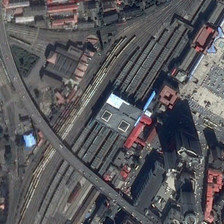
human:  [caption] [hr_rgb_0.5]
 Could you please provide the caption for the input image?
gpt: many gray and red buildings are in two sides of a railway station with a viaduct on it .

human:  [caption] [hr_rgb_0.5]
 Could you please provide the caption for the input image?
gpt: many gray and red buildings are in two sides of a railway station with a viaduct on it .

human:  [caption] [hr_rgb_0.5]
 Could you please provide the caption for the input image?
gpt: many gray and red buildings are in two sides of a railway station with a viaduct on it .

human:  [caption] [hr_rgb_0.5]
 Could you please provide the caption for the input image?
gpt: many gray and red buildings are in two sides of a railway station with a viaduct on it .

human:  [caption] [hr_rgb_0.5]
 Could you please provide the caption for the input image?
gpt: many gray and red buildings are in two sides of a railway station with a viaduct on it .